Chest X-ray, PA view. Patient: 28 years old, sex F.
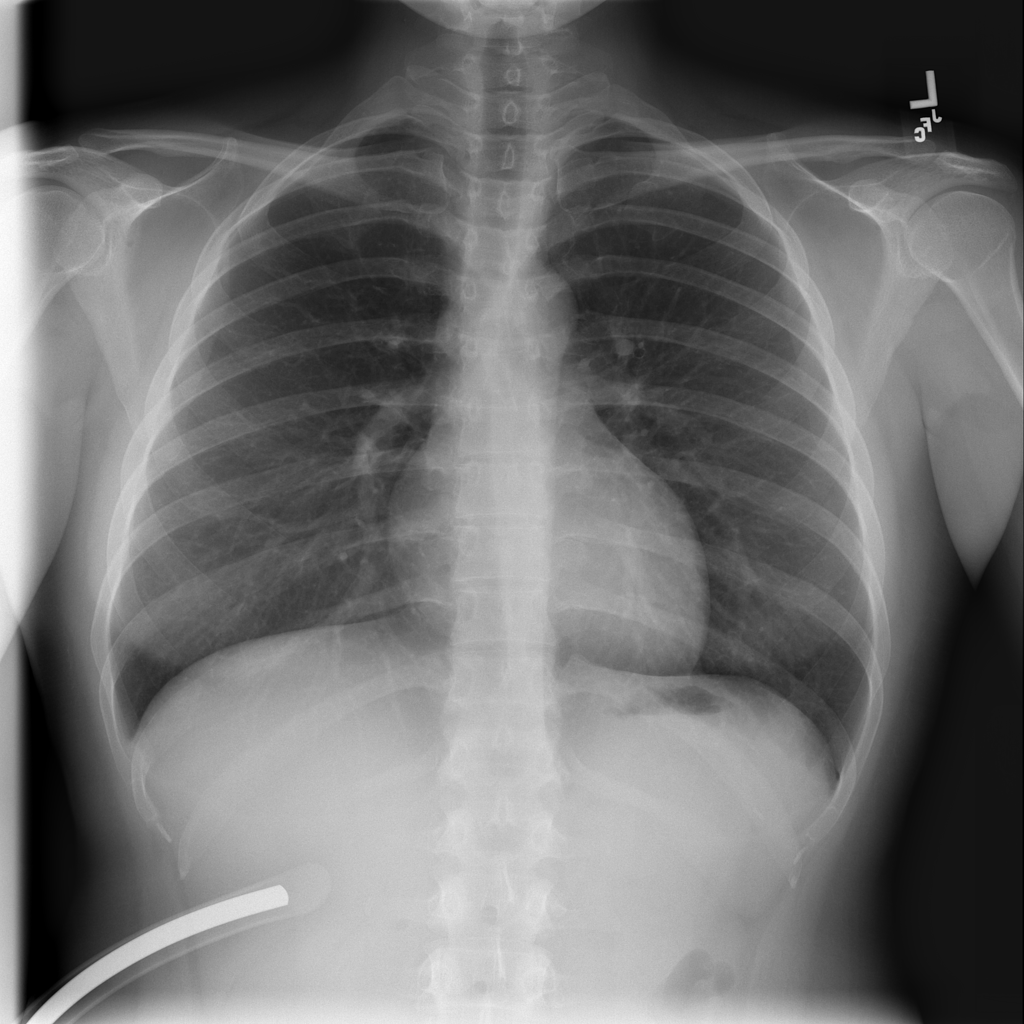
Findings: No Finding